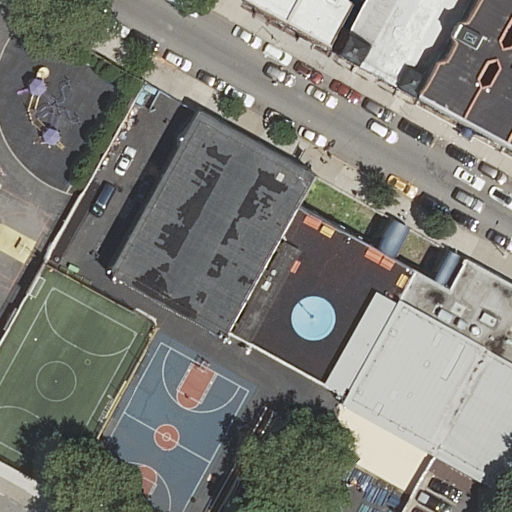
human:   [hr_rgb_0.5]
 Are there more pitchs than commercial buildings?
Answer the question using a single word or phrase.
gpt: yes

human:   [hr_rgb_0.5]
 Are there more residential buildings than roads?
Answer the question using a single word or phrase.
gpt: yes

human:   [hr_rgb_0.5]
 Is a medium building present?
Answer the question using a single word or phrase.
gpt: yes

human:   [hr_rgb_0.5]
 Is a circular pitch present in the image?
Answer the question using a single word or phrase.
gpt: no

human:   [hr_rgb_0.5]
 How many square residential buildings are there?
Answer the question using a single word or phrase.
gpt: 0

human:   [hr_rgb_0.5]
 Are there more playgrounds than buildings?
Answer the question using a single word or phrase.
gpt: no

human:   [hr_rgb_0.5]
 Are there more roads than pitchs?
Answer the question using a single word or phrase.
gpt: no

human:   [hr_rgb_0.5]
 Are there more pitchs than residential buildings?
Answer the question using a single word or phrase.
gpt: no

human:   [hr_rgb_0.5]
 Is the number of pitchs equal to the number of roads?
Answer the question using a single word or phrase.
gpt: no

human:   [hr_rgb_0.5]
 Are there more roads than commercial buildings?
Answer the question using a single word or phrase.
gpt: yes

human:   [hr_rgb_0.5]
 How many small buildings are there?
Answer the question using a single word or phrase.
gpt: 4

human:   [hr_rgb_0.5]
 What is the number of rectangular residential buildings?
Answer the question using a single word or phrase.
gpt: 4

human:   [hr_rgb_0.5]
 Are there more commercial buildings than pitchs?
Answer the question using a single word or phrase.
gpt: no

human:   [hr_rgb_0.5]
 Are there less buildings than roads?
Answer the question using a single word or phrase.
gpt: no

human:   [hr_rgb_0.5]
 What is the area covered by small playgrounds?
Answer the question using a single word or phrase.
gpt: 0m2

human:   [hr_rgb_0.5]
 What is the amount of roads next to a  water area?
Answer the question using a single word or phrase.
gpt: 0

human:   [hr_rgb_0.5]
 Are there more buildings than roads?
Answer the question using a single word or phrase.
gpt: yes

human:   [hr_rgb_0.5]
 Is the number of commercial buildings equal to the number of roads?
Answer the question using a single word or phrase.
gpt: no

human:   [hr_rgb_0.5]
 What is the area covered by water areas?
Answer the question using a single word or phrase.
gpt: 0m2

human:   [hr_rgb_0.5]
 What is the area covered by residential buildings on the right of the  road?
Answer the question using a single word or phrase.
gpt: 606m2

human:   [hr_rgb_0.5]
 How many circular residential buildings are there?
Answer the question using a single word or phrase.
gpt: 0

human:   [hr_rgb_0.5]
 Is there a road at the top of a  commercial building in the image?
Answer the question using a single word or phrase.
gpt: no

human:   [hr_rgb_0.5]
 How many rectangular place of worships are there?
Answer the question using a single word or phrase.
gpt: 1

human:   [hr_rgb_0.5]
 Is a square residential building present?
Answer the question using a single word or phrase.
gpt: no

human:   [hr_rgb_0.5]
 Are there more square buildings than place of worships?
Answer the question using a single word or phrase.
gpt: no

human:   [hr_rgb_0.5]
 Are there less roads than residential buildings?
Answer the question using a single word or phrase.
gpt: yes

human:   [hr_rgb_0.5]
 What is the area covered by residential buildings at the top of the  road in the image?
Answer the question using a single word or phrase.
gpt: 410m2

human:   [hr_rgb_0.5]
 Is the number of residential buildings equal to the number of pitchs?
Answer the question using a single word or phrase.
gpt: no

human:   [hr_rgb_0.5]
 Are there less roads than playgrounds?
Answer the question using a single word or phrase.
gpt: no

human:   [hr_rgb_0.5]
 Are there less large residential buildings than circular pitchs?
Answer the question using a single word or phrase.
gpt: no

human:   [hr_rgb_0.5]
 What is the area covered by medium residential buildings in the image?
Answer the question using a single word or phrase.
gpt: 510m2

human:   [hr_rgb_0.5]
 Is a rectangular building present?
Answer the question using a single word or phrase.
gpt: yes

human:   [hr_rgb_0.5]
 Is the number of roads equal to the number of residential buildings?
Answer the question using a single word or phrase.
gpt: no

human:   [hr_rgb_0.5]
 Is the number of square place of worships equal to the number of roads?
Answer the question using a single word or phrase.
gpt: no

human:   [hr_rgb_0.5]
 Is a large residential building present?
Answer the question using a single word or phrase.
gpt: yes

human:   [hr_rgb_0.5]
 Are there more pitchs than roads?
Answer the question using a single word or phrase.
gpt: yes